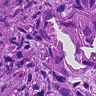
Metastatic tissue present: yes